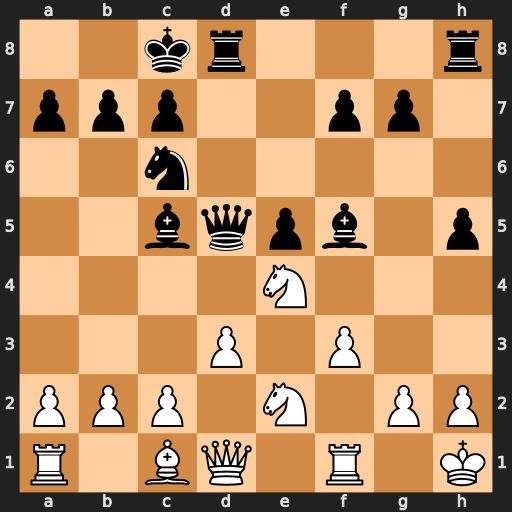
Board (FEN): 2kr3r/ppp2pp1/2n5/2bqpb1p/4N3/3P1P2/PPP1N1PP/R1BQ1R1K
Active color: w
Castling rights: -
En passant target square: -
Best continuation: c4 Qxd3 Qxd3 Rxd3 Nxc5